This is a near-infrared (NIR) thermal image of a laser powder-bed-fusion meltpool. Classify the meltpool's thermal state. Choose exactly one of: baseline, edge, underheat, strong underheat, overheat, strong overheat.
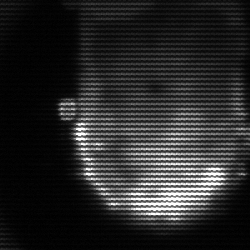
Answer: baseline